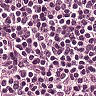
Metastatic tissue present: no